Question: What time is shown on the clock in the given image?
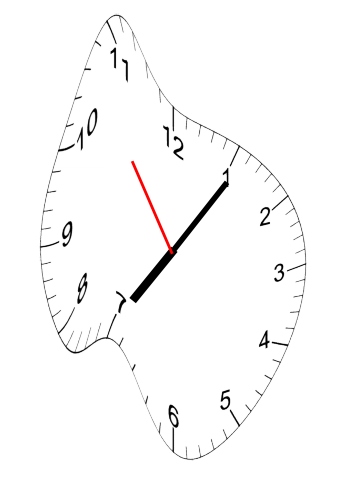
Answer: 07:05:54